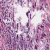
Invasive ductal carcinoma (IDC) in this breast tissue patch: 1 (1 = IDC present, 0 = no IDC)